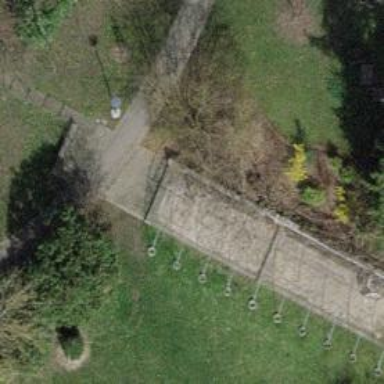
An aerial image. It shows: Bench.